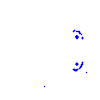
Particle: proton